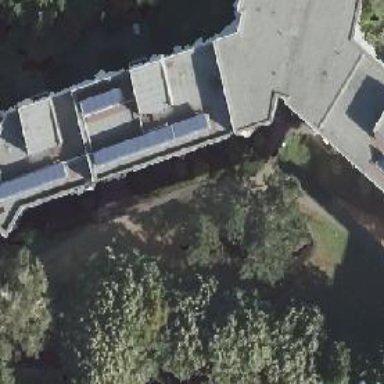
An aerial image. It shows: Residential building with flat roof. The building is white in color.